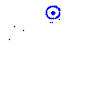
Particle: kaon